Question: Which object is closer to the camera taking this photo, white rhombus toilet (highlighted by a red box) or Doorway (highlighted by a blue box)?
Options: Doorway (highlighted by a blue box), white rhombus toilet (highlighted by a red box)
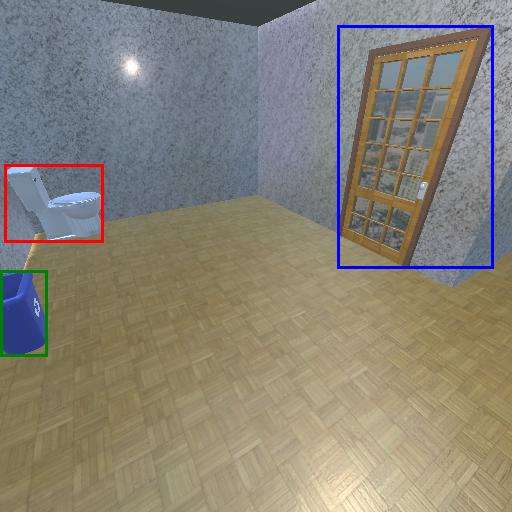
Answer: Doorway (highlighted by a blue box)